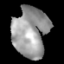
Tissue: lung
Cell type: Epithelial cells
Senescence score: 0.2164
Nuclear area (px): 1719
Mean DAPI intensity: 154.086